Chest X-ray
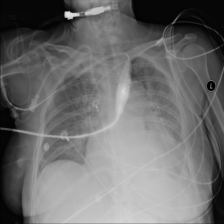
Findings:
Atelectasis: negative
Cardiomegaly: negative
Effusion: negative
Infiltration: positive
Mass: negative
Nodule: negative
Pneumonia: negative
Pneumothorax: negative
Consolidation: negative
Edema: negative
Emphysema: negative
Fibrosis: negative
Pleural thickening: negative
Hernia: negative